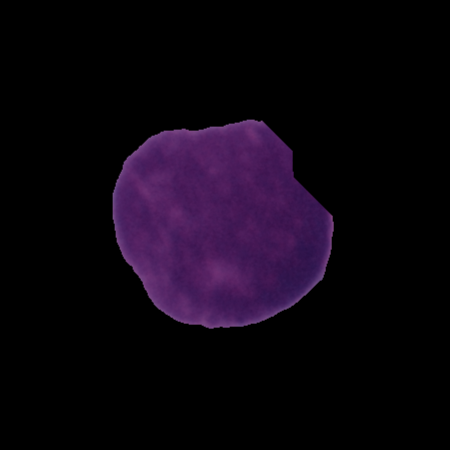
Label: cancer